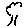
Label: tree